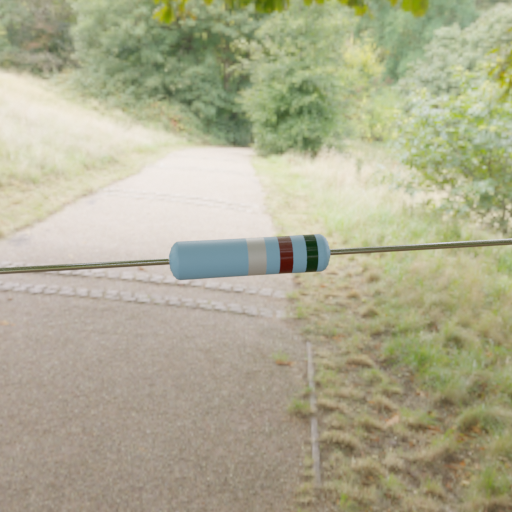
Resistor colour bands (in order): silver, brown, black